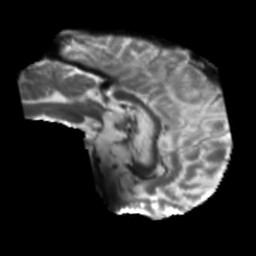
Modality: T2w
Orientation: sagittal
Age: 46
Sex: male
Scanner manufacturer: siemens
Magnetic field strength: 3 T
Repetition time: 5.47 s
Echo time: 0.0854 s